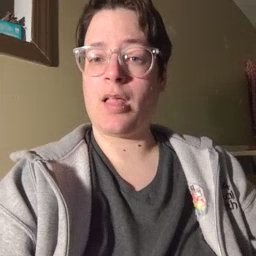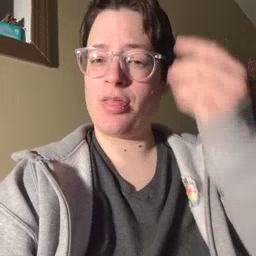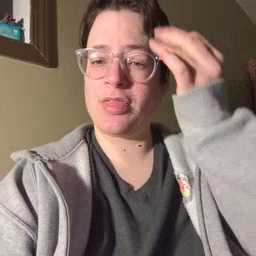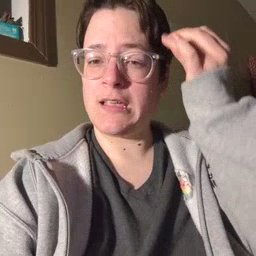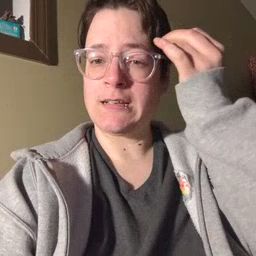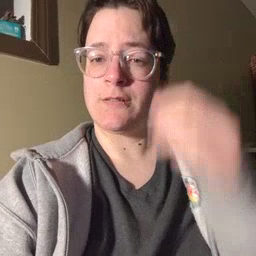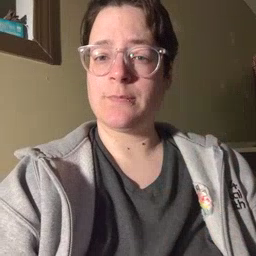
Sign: think